Interaction volume radius: 5 \u00c5
Interaction volume height: 50 \u00c5
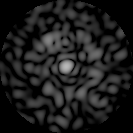
Disorder parameter: 0.8446